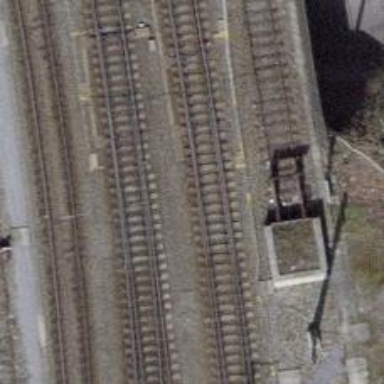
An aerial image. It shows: Single railway track with electrified contact line.